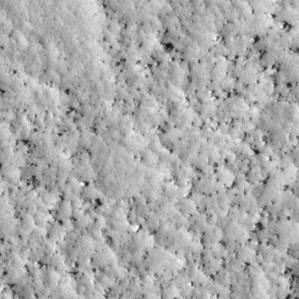
Label: non_frost